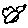
Label: bird